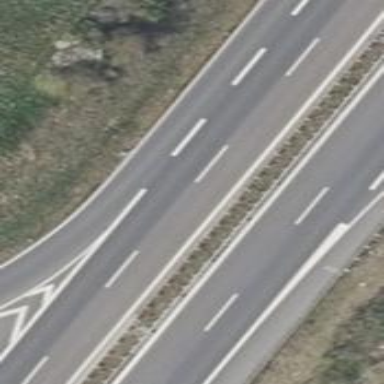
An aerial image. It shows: Motorway junction.